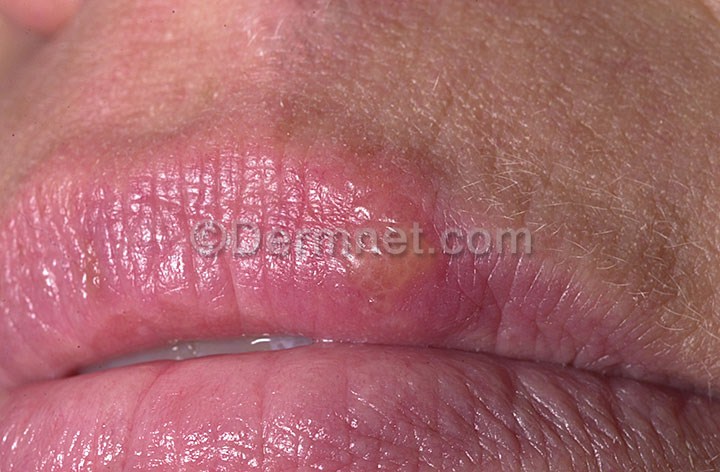
Disease: Herpes HPV and other STDs Photos